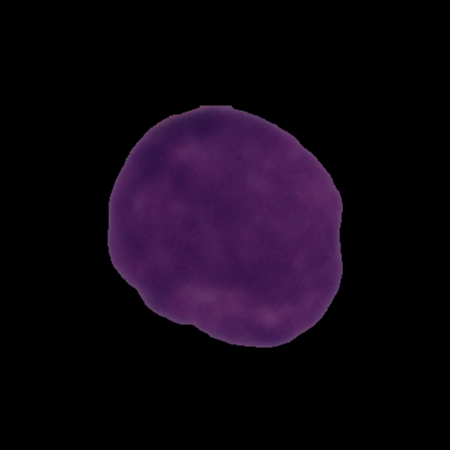
Label: cancer